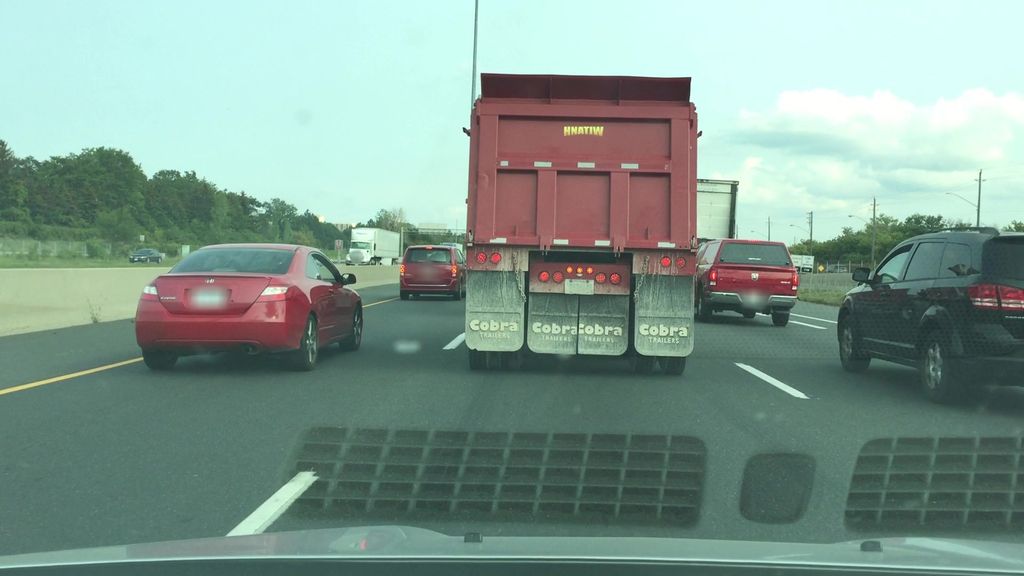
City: hamilton